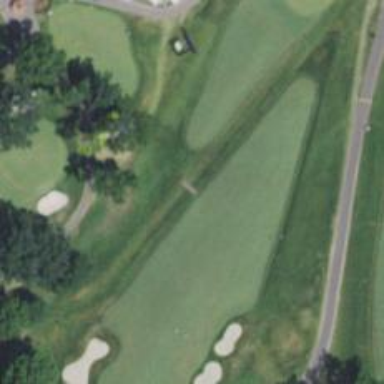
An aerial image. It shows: Bridge over golf path.